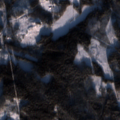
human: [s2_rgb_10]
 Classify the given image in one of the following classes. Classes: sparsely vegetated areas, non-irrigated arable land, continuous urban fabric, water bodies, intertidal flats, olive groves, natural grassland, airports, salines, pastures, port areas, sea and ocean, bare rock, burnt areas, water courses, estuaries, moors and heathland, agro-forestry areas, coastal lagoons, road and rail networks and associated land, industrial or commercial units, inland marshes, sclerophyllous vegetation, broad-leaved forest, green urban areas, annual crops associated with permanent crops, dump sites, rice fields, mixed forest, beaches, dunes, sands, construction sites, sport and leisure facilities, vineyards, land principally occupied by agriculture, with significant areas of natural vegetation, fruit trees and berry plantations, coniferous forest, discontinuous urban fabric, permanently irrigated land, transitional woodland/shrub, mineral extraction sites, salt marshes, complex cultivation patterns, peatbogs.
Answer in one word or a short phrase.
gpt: coniferous forest, mixed forest, transitional woodland/shrub